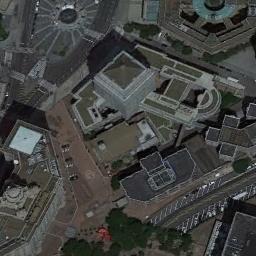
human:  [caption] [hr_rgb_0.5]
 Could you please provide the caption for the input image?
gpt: In a business district there are several tall buildings of different shapes and several roads and many trees .

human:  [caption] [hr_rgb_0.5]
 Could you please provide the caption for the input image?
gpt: The commercial area is near a parking lot .

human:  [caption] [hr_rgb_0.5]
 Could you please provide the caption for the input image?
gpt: A commercial area with lots of varied buildings of different heights is surrounded by some roads and a square is next to the commercial area .

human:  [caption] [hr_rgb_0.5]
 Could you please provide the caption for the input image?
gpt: The green space is large .

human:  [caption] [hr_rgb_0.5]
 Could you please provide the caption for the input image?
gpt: There are buildings with green roofs on a commercial area .